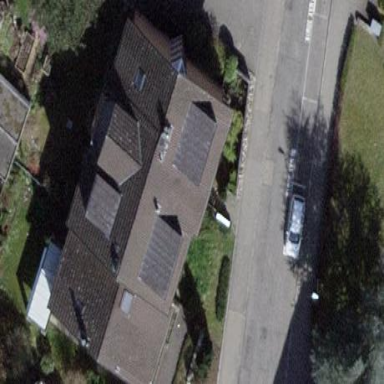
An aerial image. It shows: Building with tiled roof.